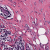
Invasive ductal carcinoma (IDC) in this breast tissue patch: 0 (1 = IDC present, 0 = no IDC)